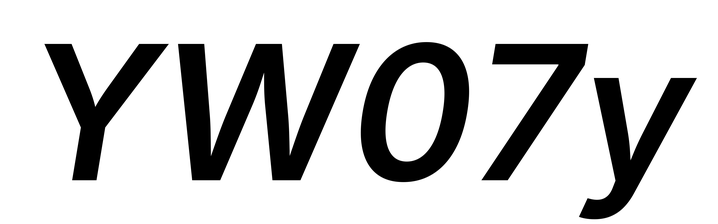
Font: Inter-Italic_SemiBold_Italic